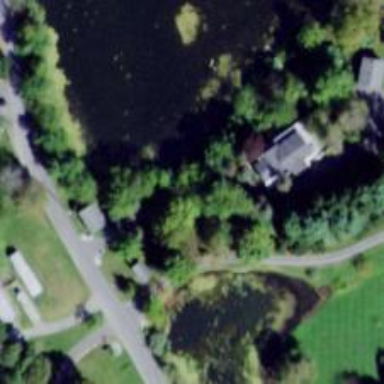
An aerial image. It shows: Driveway with embankment.